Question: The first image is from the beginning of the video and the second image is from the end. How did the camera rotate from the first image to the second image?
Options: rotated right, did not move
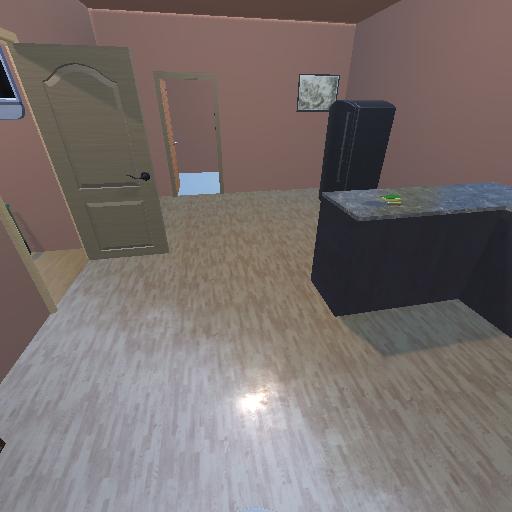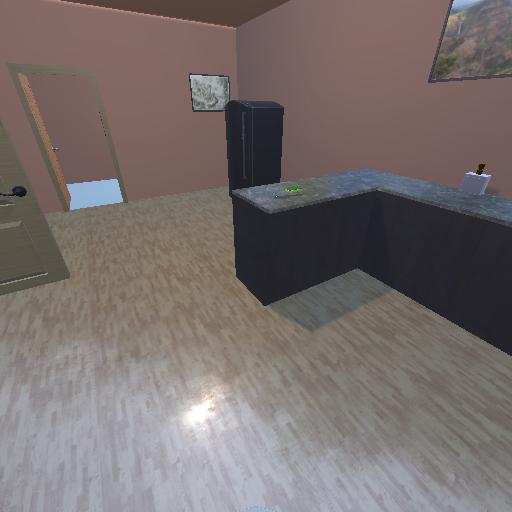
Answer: rotated right